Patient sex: M
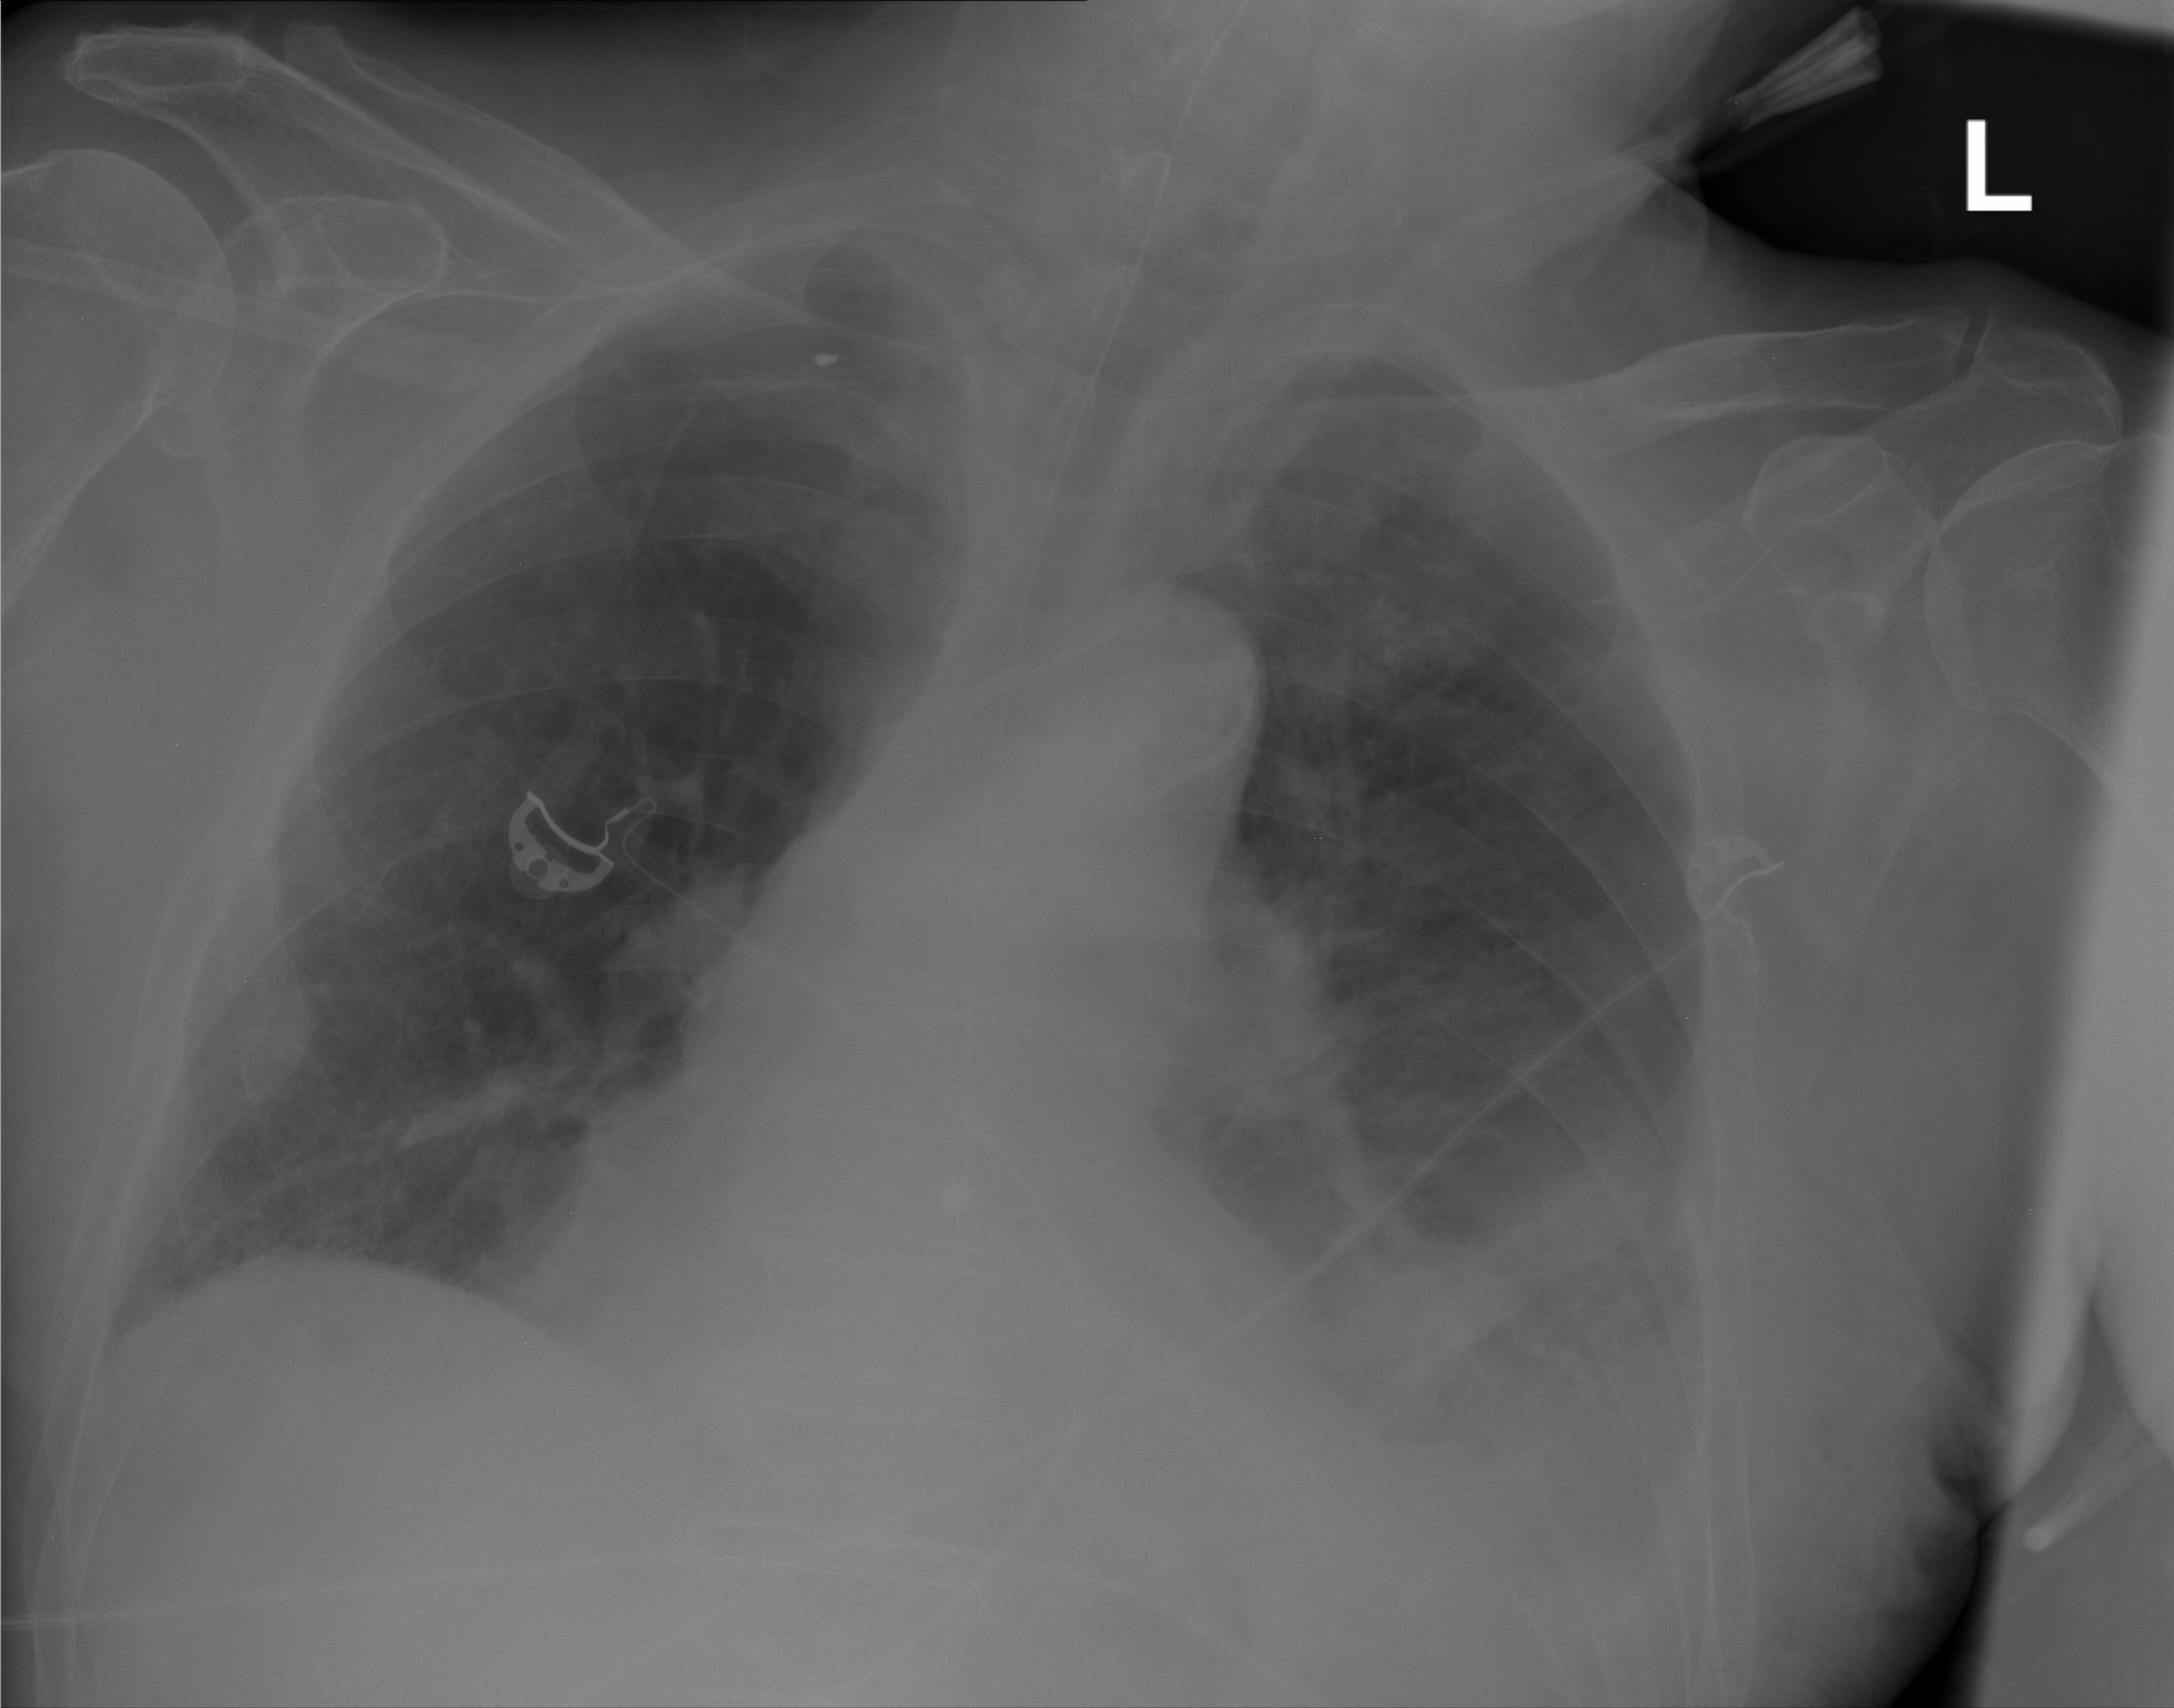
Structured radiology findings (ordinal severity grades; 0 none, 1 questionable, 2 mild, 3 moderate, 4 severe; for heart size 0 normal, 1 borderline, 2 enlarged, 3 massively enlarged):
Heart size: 1
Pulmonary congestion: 1
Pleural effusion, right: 0
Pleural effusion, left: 2
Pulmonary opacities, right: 0
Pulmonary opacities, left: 2
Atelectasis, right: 2
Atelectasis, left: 3